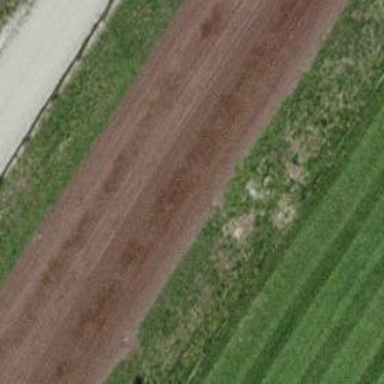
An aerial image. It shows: Grass track with grade3 track type.